Question: Count the number of objects in the diagram.
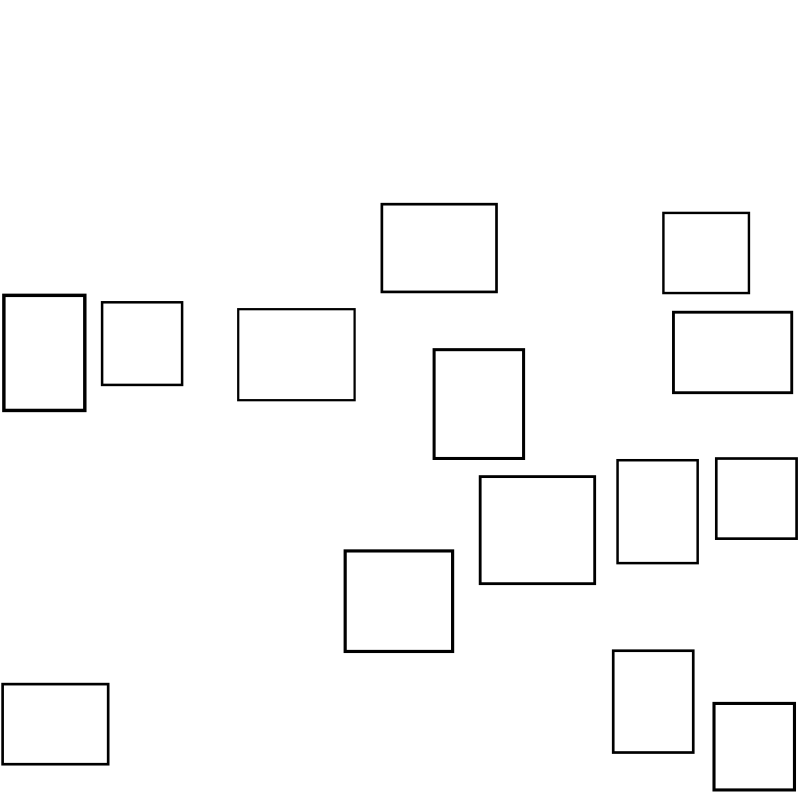
Answer: 14